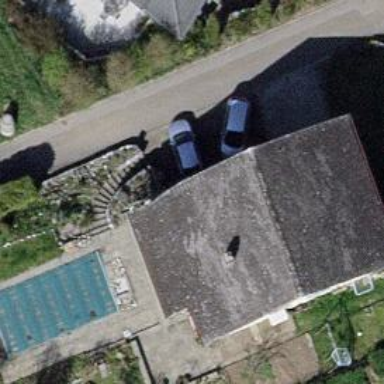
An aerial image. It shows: Building with gabled roof oriented across its structure.